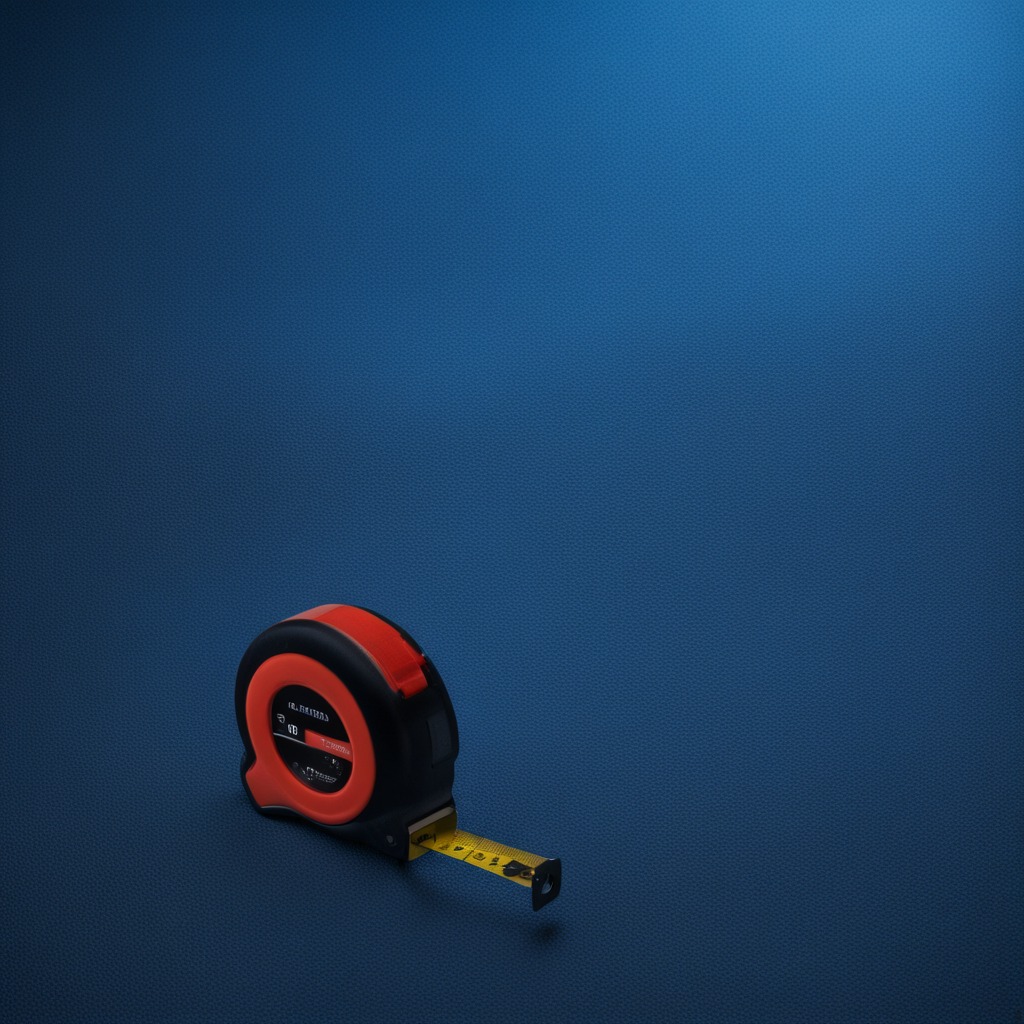
A measuring tape is lying on a clean granite tabletop covered with a blue rubber mat inside a workshop under bright overhead lighting crisp shadows high clarity worn but beneath the mat